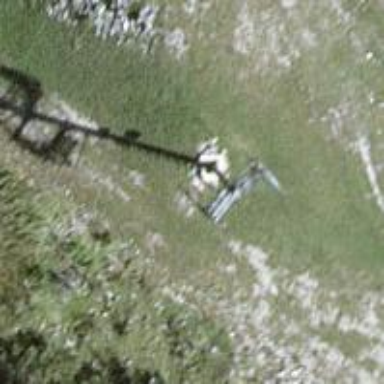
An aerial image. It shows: Pylon used for aerialway.